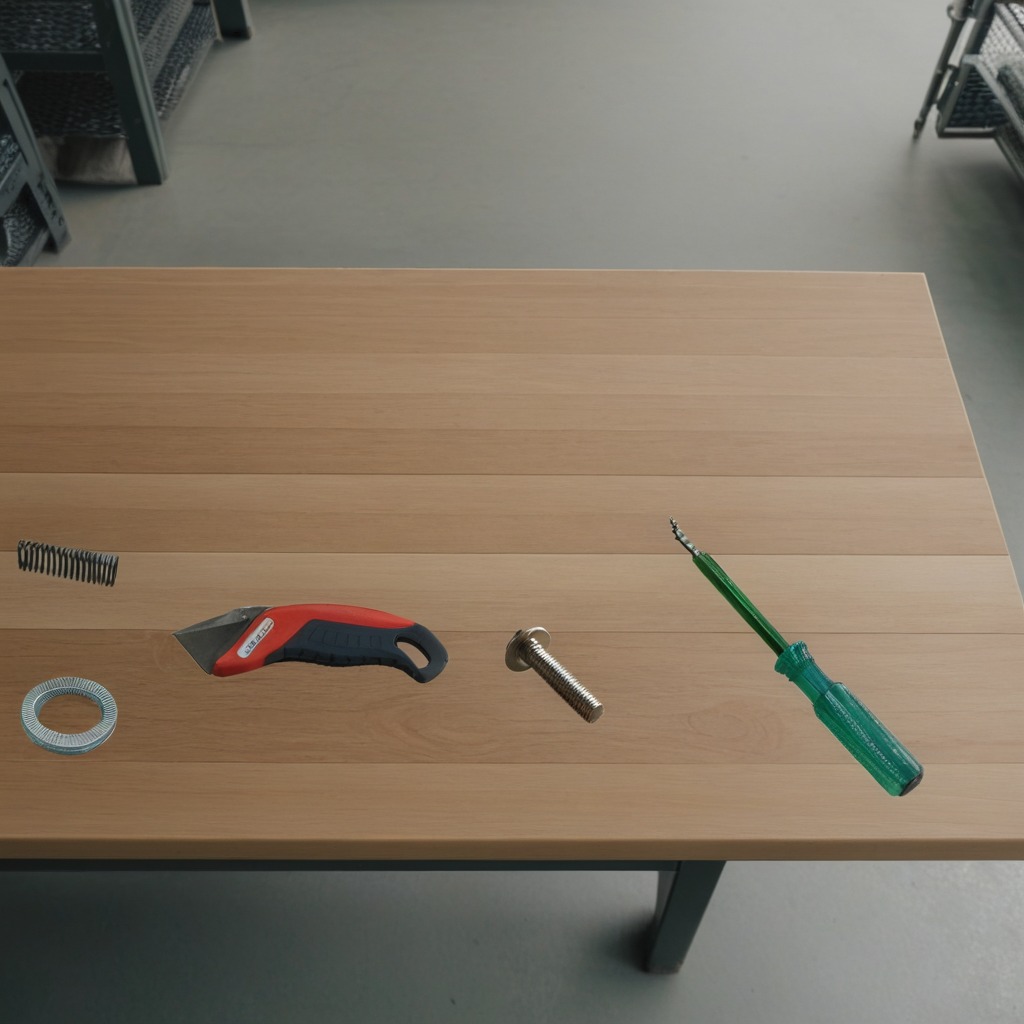
A utility knife, a flat metal washer, a metal machine screw, a coiled metal spring, and a screwdriver are lying on the workbench.